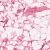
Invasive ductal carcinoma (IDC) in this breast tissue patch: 0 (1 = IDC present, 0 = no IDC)